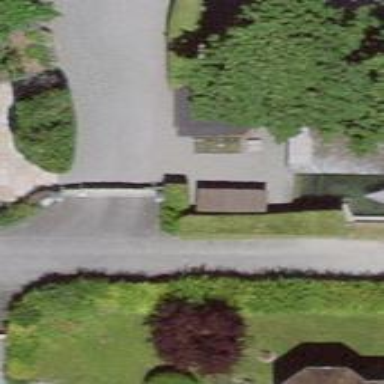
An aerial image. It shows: Gate.